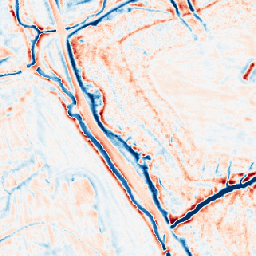
Category: edge_preserving
Decomposition family: bilateral
Decomposition parameters: d: 15
sigma_color: 50
sigma_space: 25
Upsampling method: area
Upsampling parameters: scale: 8
Upsampling scale: 8